Brain MRI, t2w sequence, axial 2D slice.
Patient: age 30, sex M, weight 78 kg, height 1.78 m
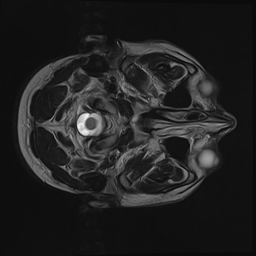